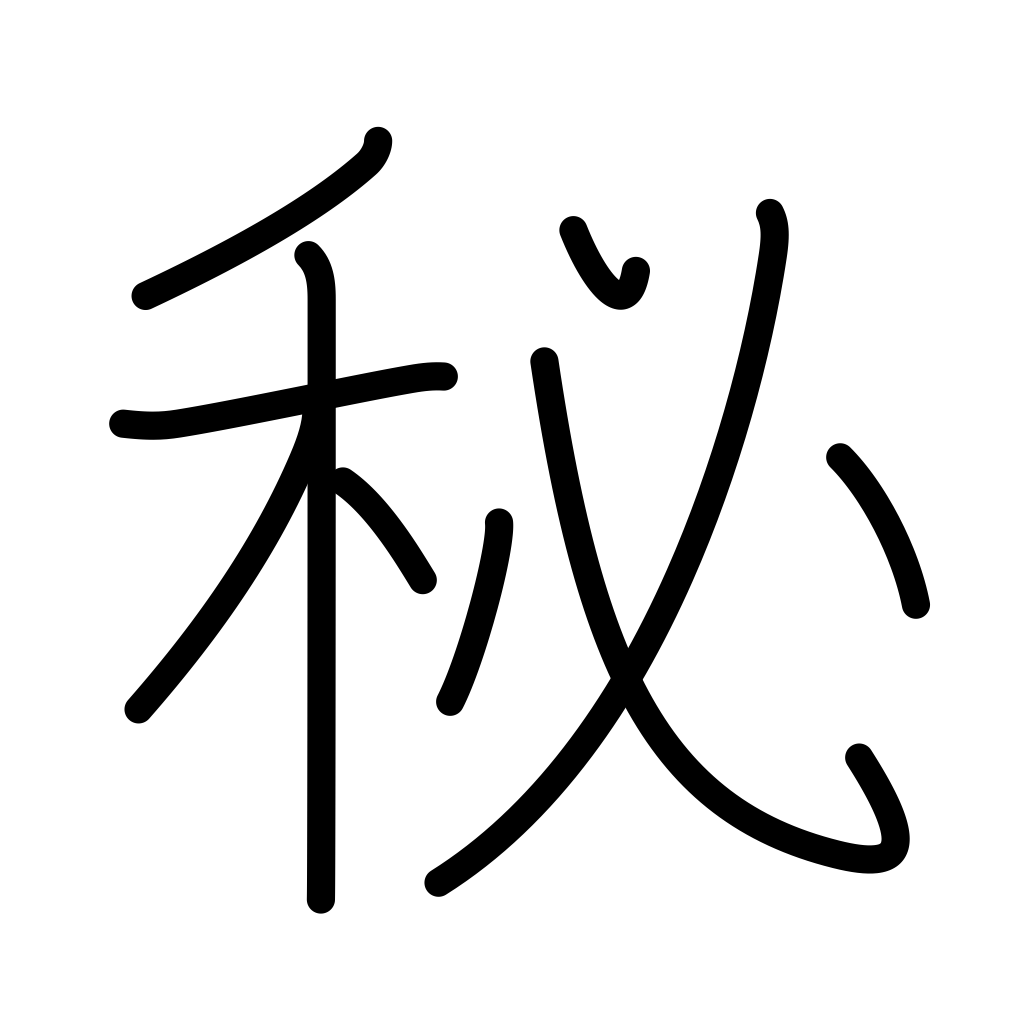
Meaning: secret, conceal